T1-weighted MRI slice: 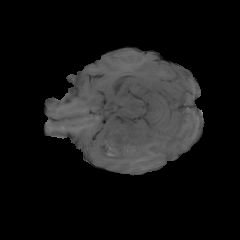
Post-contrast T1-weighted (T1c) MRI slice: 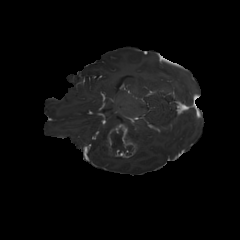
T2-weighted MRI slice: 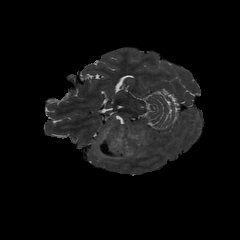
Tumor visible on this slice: yes